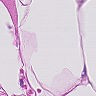
Metastatic tissue present: no